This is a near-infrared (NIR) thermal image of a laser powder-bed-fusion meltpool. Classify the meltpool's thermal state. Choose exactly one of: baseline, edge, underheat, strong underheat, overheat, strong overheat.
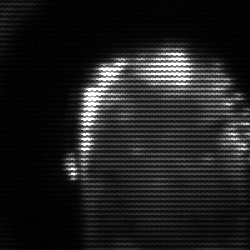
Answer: baseline